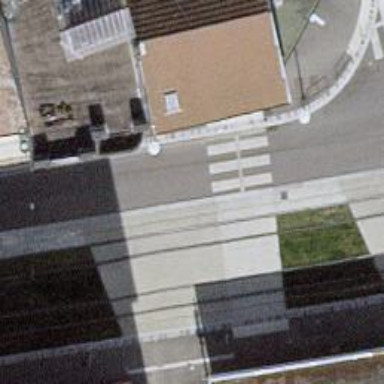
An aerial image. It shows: Tram level crossing on the railway.